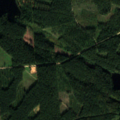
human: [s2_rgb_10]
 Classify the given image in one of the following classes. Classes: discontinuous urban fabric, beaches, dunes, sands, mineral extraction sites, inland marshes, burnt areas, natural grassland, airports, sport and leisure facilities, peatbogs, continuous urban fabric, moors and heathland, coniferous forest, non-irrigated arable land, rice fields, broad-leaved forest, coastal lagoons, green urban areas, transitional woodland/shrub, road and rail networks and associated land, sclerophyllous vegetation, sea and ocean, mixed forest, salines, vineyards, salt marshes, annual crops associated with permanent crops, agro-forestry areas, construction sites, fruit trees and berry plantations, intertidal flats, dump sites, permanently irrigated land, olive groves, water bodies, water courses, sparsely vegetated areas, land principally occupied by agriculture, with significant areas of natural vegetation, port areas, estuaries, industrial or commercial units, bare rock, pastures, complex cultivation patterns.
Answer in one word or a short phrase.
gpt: land principally occupied by agriculture, with significant areas of natural vegetation, coniferous forest, mixed forest, water bodies